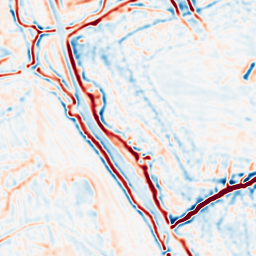
Category: multiscale
Decomposition family: log
Decomposition parameters: sigma: 2
Upsampling method: bspline
Upsampling parameters: scale: 2
Upsampling scale: 2